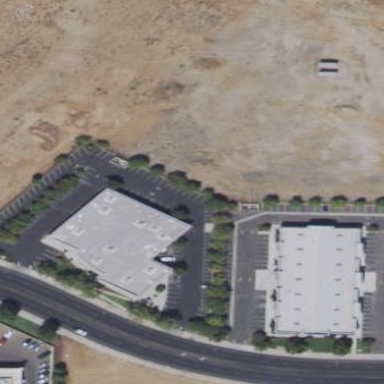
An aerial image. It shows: Commercial area.